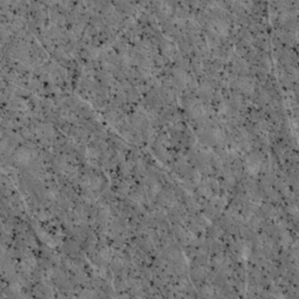
Label: non_frost